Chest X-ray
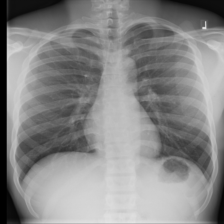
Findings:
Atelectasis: negative
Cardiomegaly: negative
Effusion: negative
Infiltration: negative
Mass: negative
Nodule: negative
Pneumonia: negative
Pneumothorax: negative
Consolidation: negative
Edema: negative
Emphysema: negative
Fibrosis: negative
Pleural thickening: negative
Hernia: negative